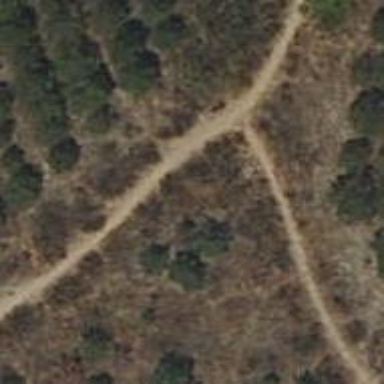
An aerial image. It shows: Dirt footway.